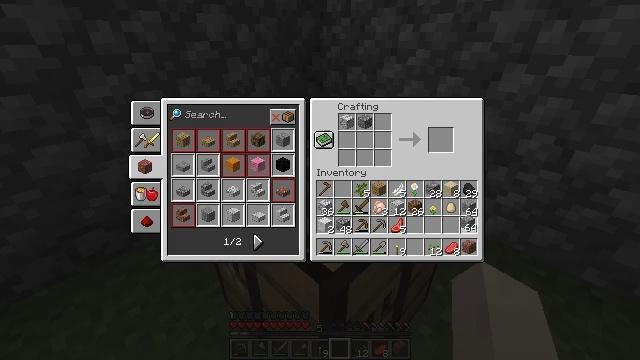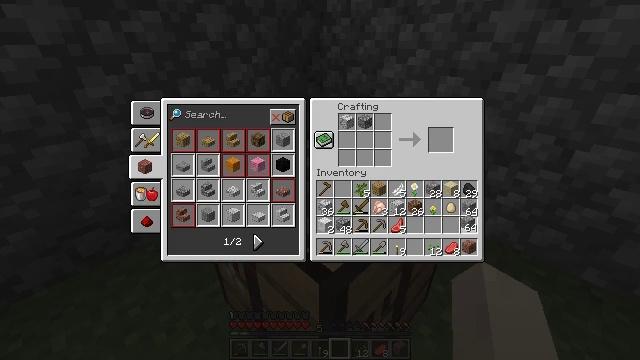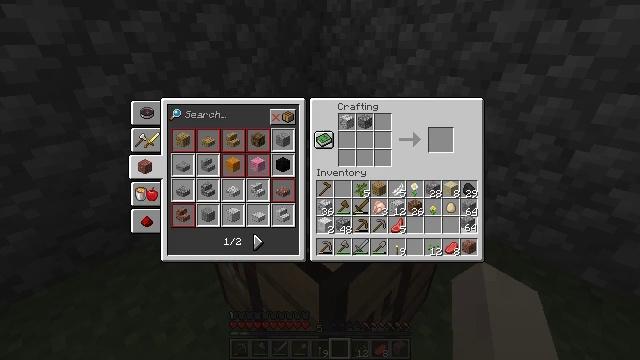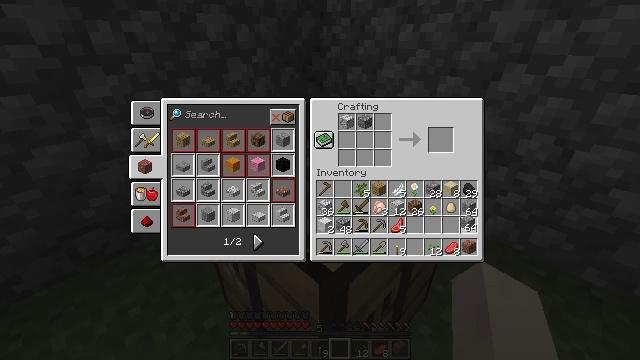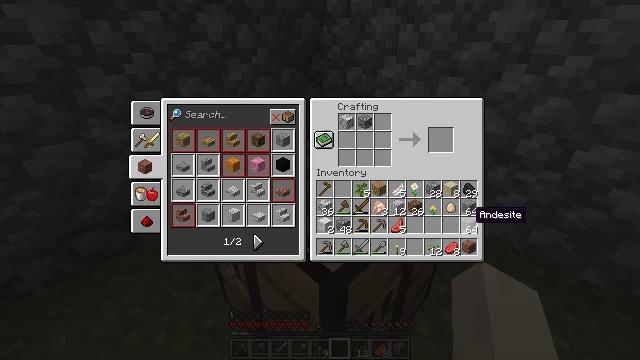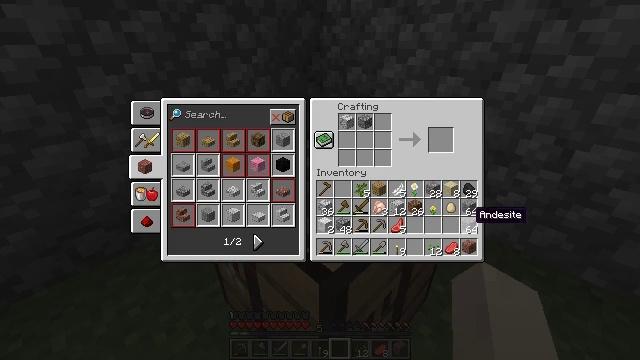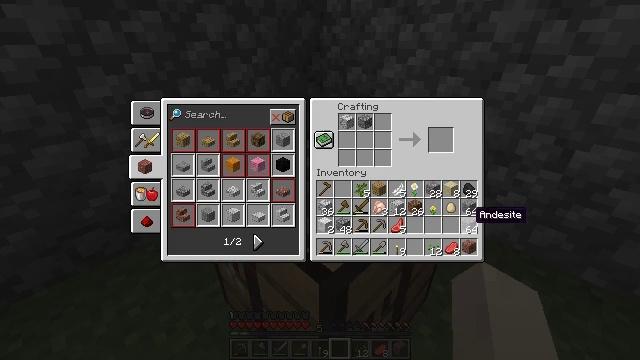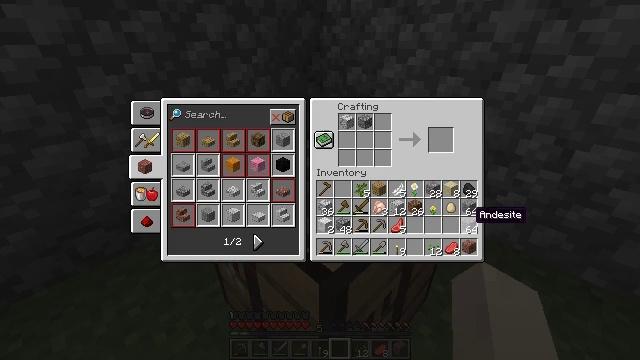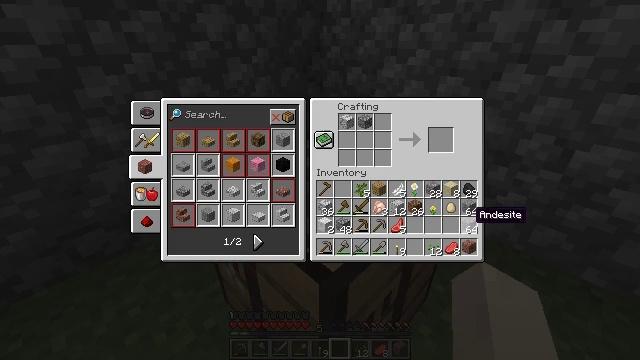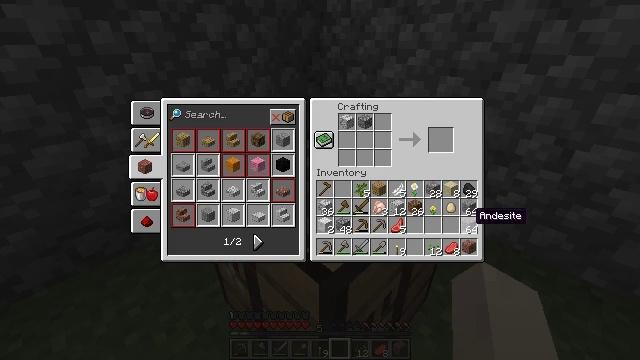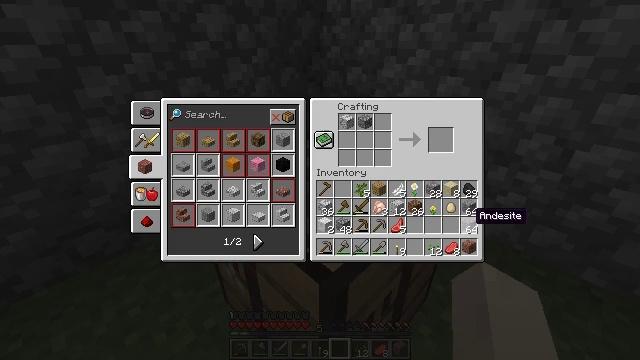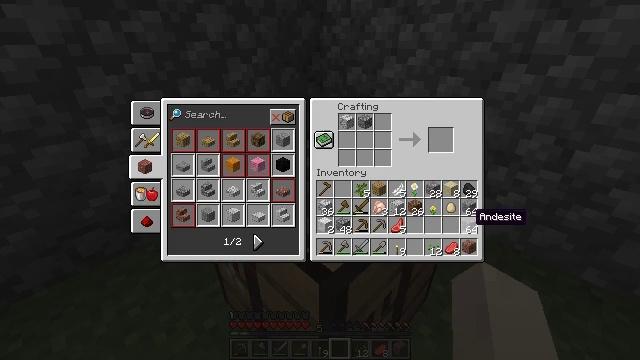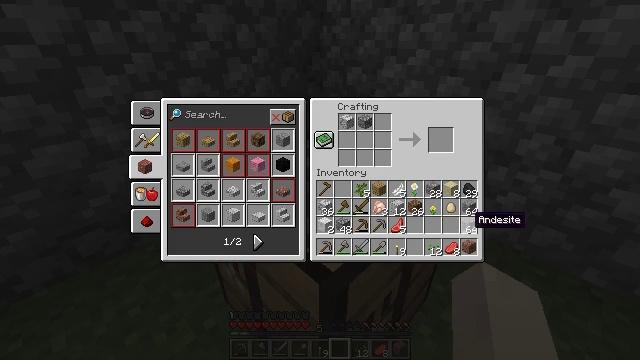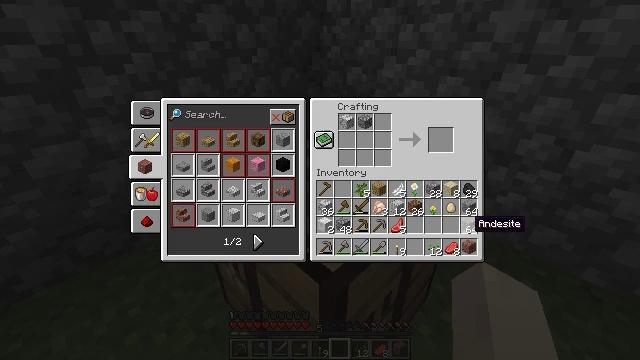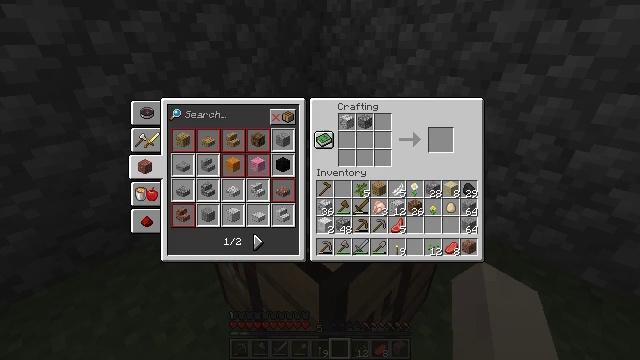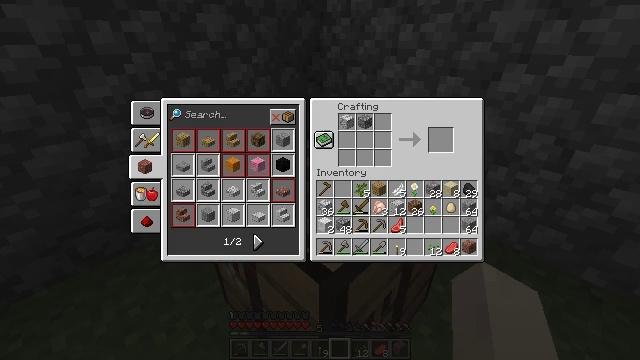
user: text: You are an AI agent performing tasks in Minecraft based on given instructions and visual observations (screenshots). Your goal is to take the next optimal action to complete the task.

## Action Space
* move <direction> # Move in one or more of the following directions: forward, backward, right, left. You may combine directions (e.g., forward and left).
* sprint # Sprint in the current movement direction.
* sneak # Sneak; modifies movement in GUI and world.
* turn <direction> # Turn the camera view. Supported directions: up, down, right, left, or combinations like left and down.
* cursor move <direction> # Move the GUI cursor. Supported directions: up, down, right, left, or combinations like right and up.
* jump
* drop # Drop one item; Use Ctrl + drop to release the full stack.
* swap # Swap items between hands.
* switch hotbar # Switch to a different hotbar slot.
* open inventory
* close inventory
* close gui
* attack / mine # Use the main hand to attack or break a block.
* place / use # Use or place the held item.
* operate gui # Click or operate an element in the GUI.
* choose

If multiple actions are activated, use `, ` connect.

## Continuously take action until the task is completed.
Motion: motion action
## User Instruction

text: Mix materials to get andesite.
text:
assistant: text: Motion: operate gui
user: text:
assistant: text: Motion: operate gui
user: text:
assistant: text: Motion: operate gui
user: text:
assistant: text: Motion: no_op
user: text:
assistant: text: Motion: no_op
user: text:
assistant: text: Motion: no_op
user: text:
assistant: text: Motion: no_op
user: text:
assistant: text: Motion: no_op
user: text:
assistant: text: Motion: no_op
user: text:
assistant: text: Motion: no_op
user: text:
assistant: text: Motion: no_op
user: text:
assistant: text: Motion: no_op
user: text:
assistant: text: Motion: no_op
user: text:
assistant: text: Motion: no_op
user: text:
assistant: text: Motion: no_op
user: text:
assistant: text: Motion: cursor move left
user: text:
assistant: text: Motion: cursor move left and up
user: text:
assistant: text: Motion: cursor move left and up
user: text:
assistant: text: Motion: cursor move up
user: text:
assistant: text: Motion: cursor move right and up
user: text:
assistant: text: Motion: cursor move right and up
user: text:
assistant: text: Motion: no_op
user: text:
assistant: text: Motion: no_op
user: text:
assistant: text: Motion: cursor move left and up
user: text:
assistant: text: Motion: cursor move left
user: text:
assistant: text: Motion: no_op
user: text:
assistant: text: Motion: no_op
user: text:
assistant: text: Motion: no_op
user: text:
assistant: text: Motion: cursor move up
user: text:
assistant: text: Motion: no_op